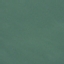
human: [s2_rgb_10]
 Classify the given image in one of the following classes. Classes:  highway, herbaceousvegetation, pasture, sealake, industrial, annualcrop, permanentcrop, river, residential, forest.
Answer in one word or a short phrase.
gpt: SeaLake